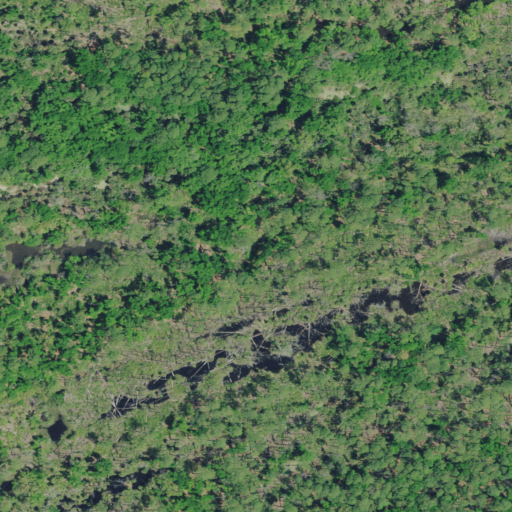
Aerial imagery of island in South Carolina named Old Island containing evergreen forest, woody wetlands, shrub, barren land, and grassland